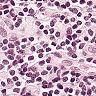
Metastatic tissue present: no